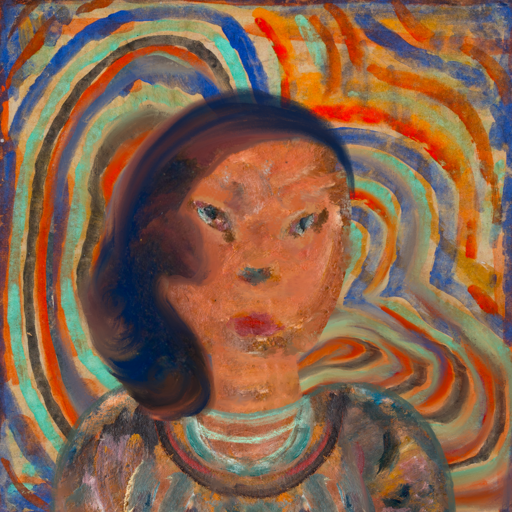
Background: Sisters, Head And Neck Front: Boggyland, Face Front: Boggyland, Bust: Boggyland, Hair Front: Mother_And_Son_Son, Head Accessory: Blank, Second Necklace: Blank, Necklace: Blank, Baby: Blank